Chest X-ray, AP view. Patient: 18 years old, sex M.
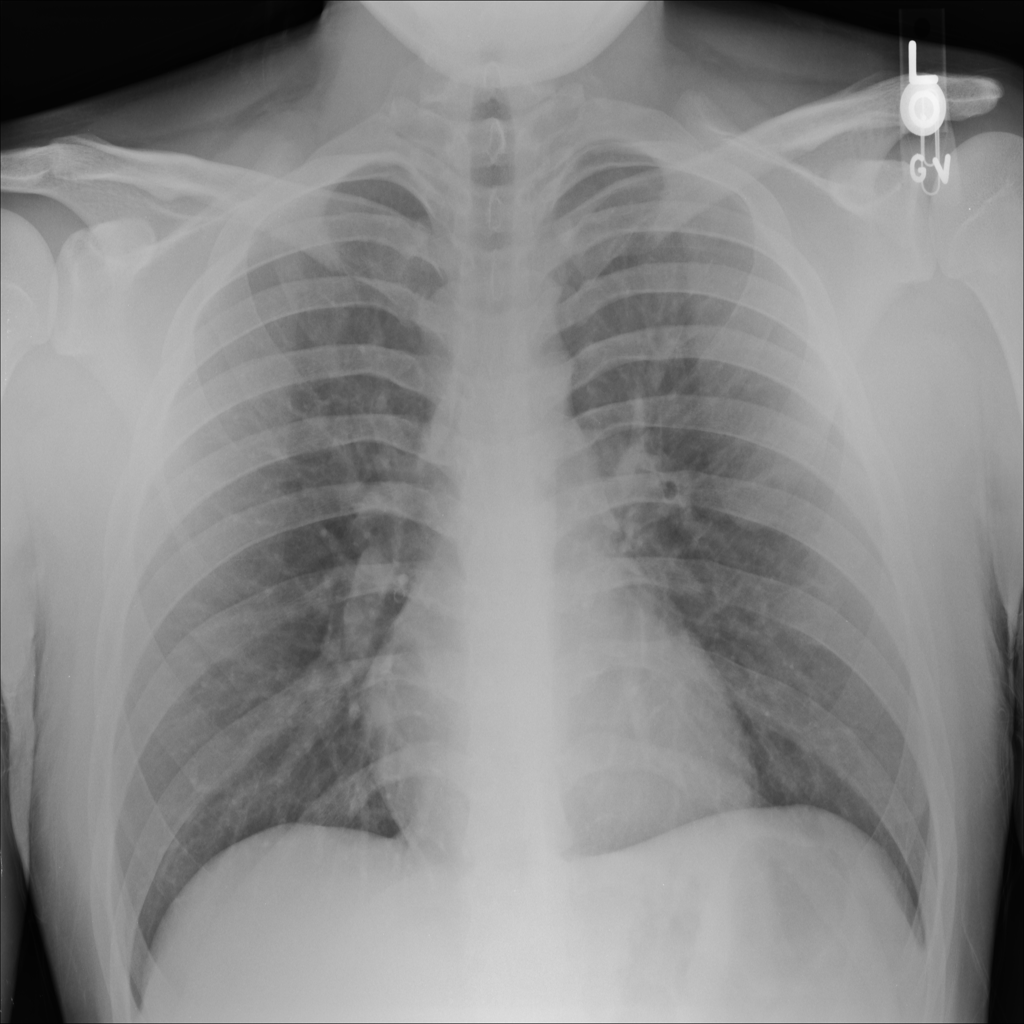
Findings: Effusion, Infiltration